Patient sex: M
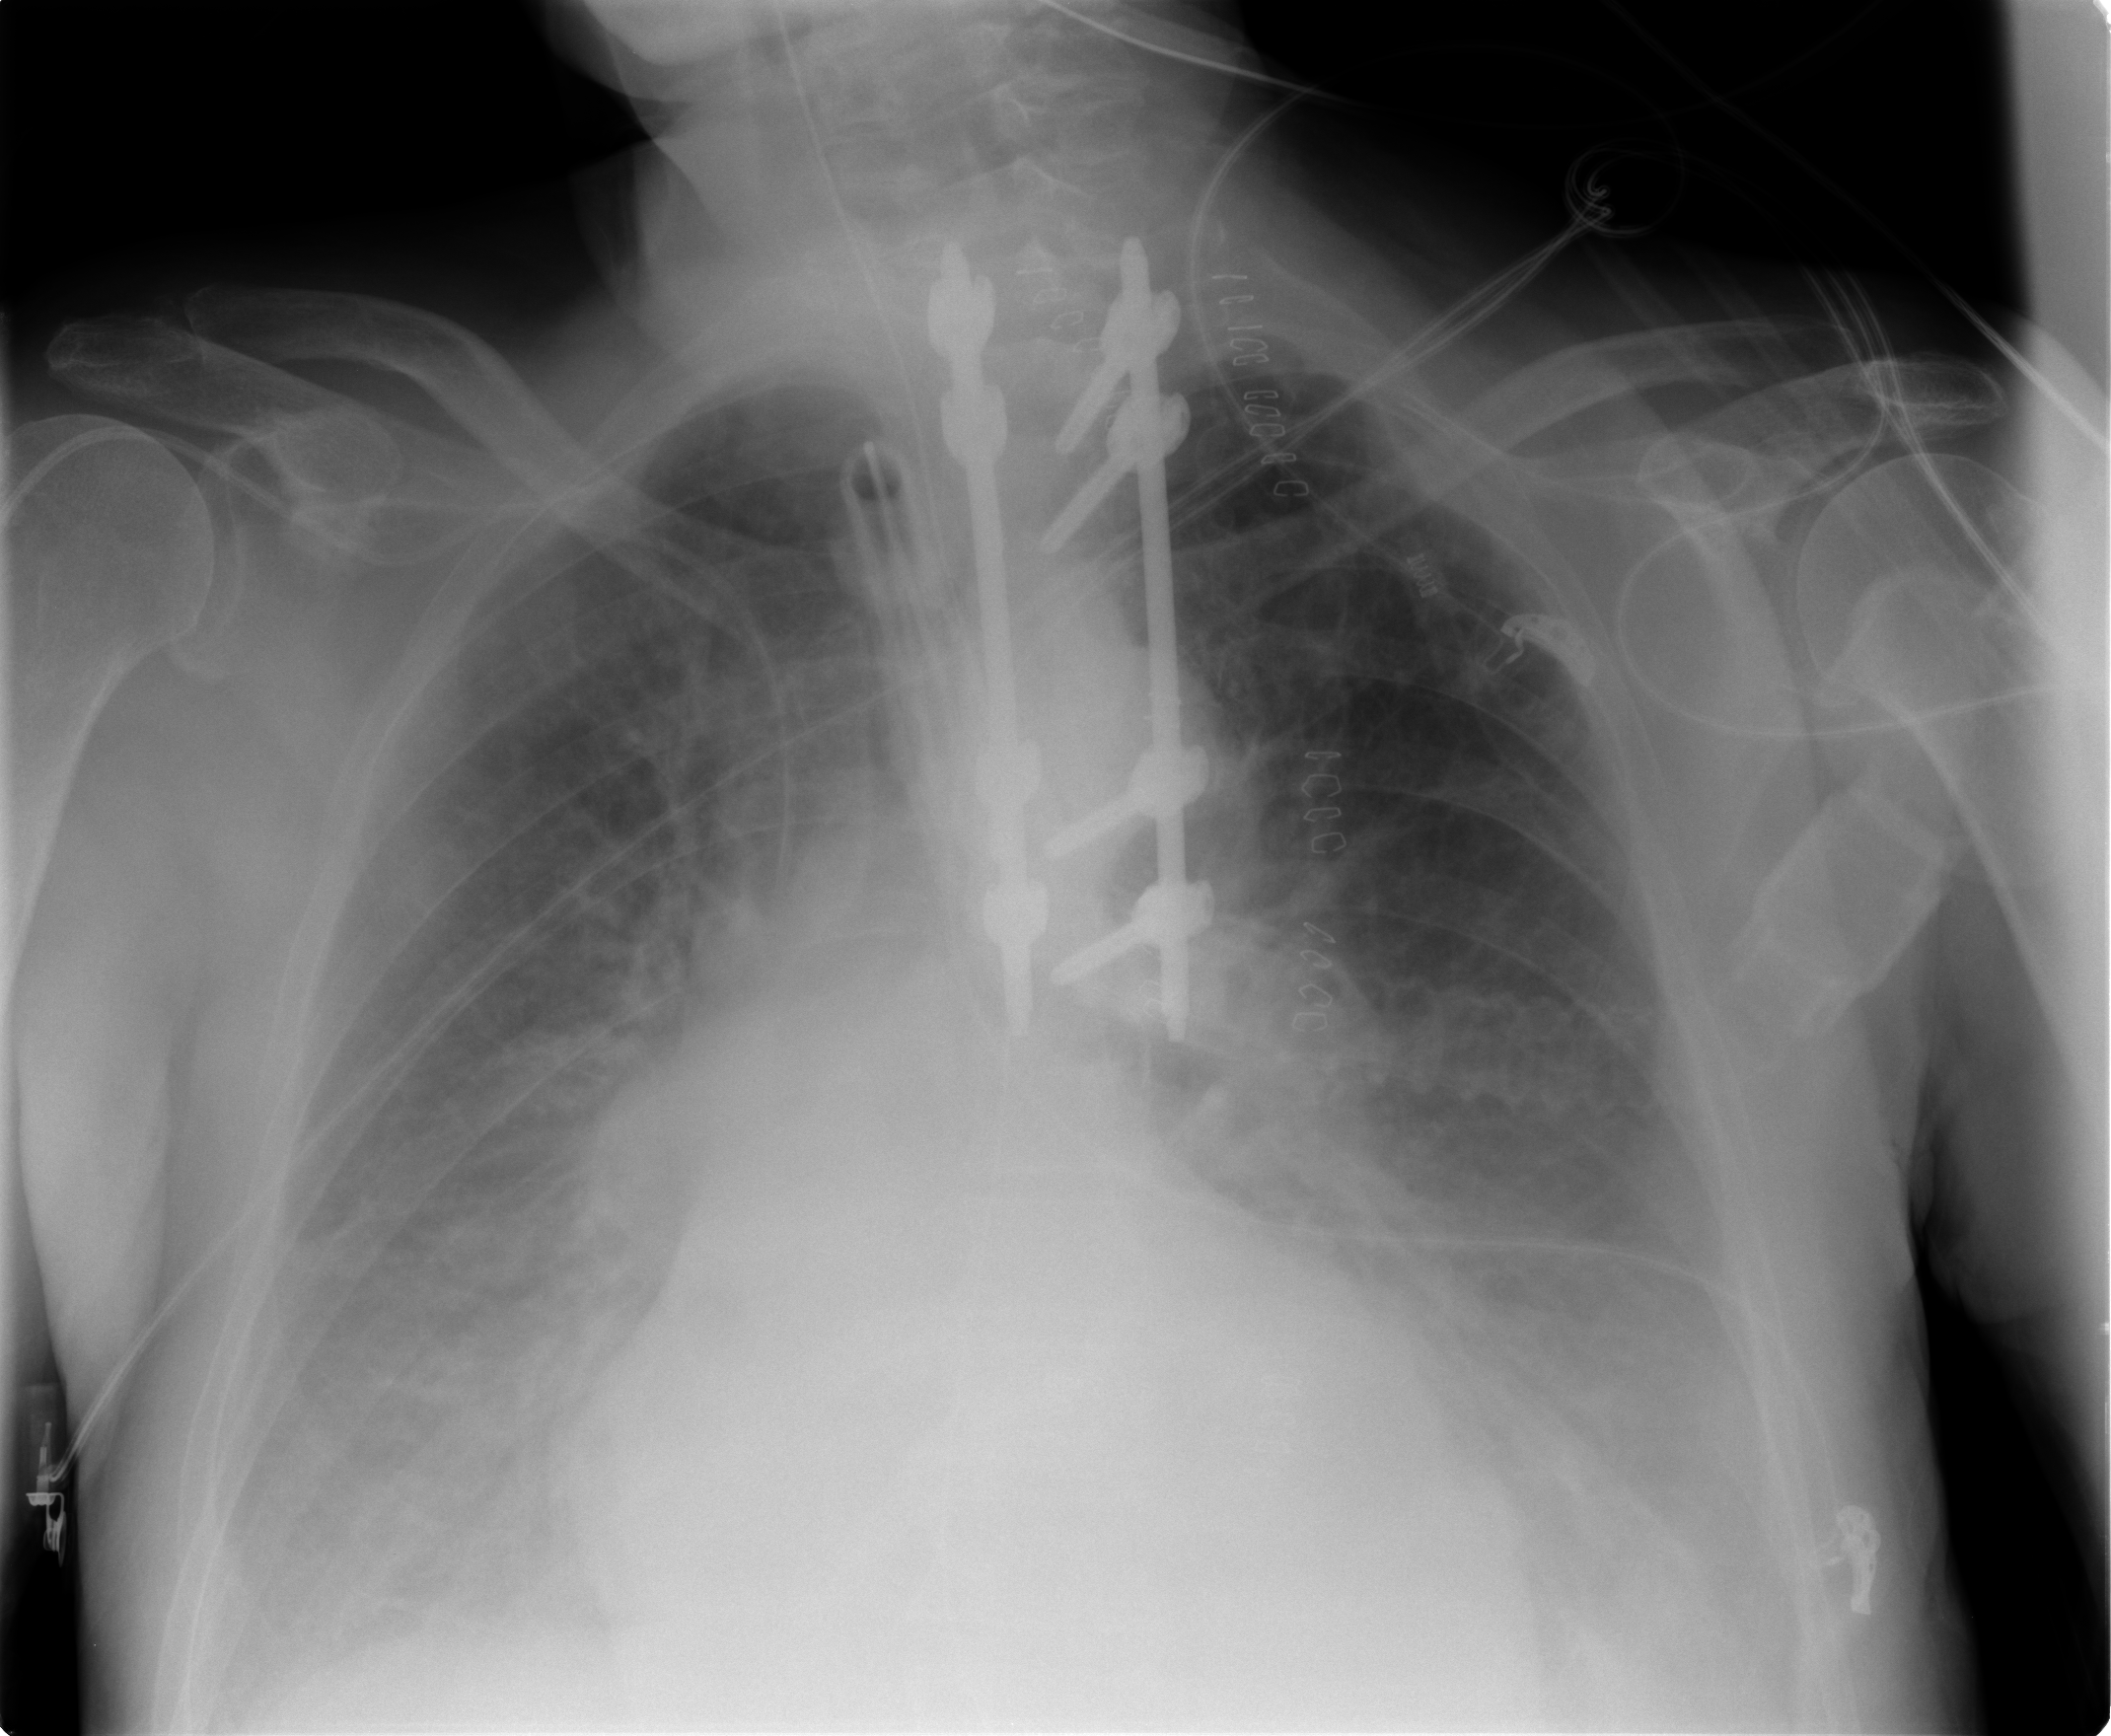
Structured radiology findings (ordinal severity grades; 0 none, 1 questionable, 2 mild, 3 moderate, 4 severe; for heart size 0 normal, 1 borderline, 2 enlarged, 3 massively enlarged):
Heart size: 2
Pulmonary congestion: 3
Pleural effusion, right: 2
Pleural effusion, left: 2
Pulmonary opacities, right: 2
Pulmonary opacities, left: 2
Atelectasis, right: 3
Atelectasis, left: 3